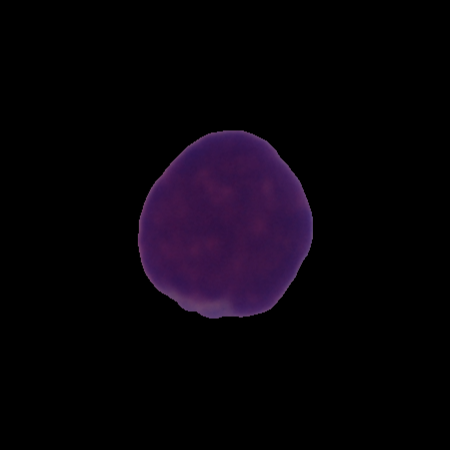
Label: cancer